Aerial crown-view tile of a tropical tree (Barro Colorado Island, Panama), acquired 20250124:
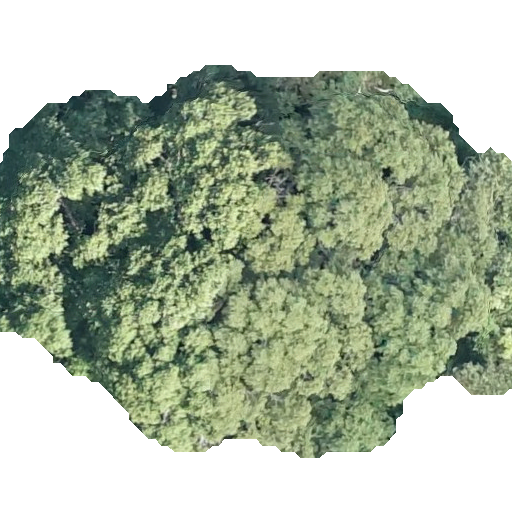
Species: Calophyllum longifolium
GBIF accepted scientific name: Calophyllum longifolium
Crown area: 257.494 m²